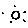
Label: sun